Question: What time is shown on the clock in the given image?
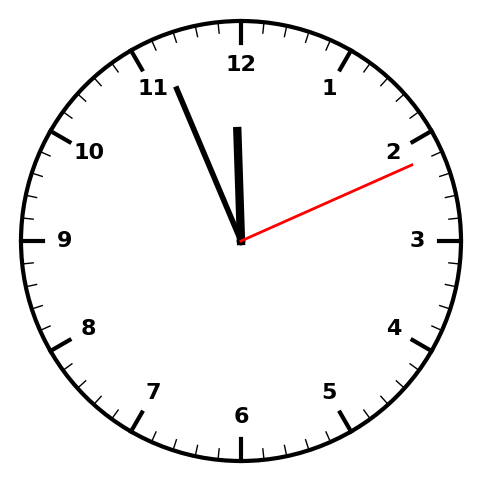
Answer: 11:56:11